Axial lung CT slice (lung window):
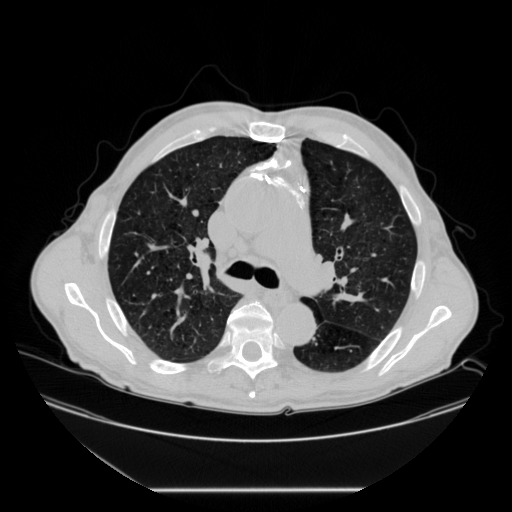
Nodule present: no